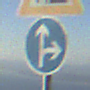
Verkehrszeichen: VorgeschriebeneFahrtrichtungGeradeausOderRechts
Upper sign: Arbeitsstelle
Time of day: SunriseSunset
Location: Outdoor (Nature)
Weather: PartlyCloudy
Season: NotSpecified
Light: Natural